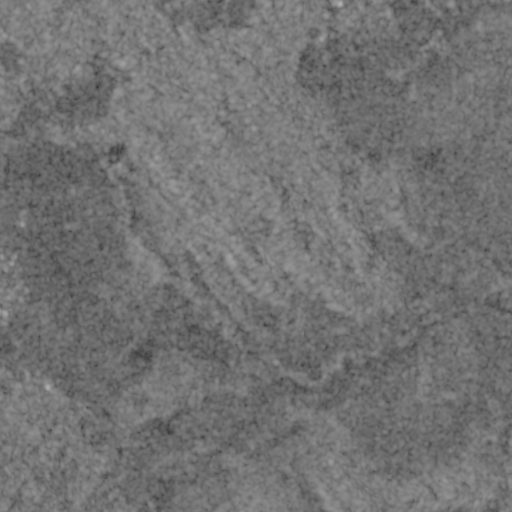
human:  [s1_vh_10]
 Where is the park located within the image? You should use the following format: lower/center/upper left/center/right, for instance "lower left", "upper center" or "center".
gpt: The park is located in the upper left of the image.
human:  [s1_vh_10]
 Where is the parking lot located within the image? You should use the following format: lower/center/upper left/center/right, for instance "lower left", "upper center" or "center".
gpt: The parking lot is located in the upper left of the image.
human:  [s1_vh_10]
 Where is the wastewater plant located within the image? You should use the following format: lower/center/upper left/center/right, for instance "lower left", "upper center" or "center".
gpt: The wastewater plant is located in the upper right of the image.
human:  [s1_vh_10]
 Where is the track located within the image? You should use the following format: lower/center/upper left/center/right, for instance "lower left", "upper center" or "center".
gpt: There is no track in the image.

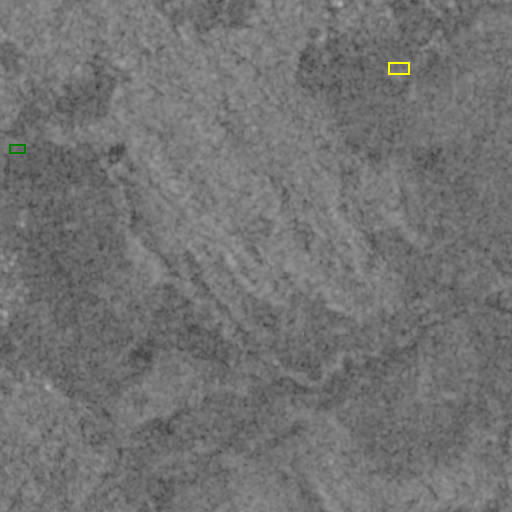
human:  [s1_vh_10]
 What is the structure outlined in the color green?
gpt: The structure outlined in green is a park.
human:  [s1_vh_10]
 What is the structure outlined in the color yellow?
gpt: The structure outlined in yellow is a wastewater plant.
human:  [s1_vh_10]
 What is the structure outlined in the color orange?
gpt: There is no orange outline.